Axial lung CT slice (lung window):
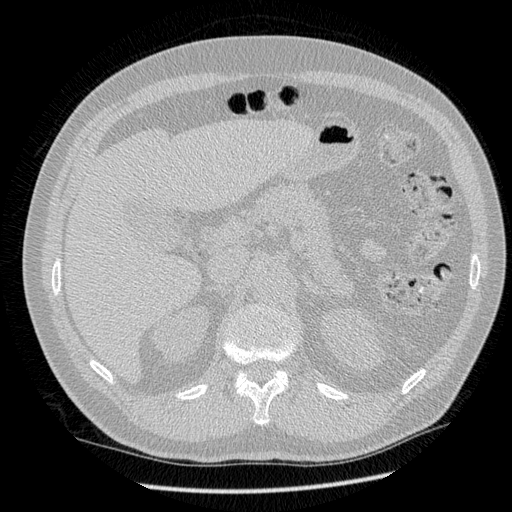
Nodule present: no